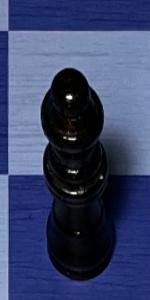
Label: Queen_Black